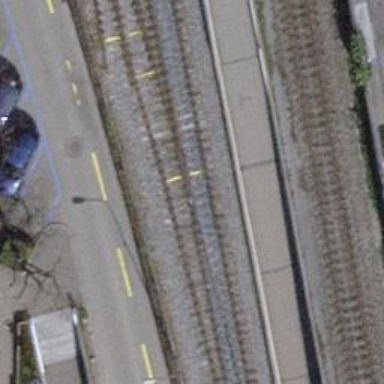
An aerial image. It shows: Single-track electrified railway siding with contact line for service.